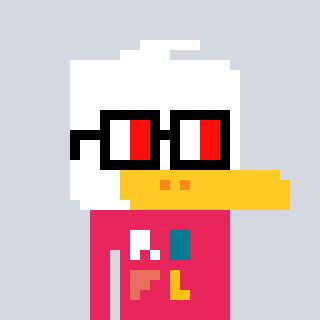
a pixel art character with square glasses with black frames and red eyes, a duck-shaped head and a redpinkish-colored body on a cool background